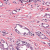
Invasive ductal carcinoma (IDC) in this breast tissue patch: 1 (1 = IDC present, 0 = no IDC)